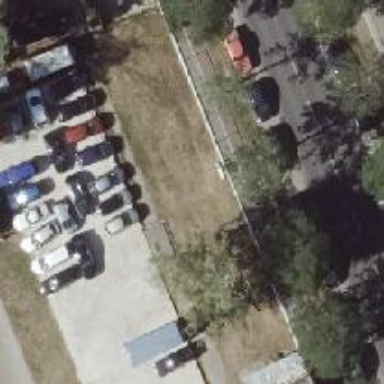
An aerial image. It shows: Street-side parking area with parallel orientation. The surface is made of paving stones.